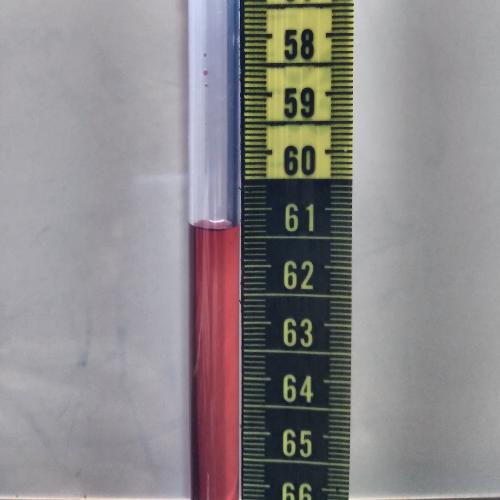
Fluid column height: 61.3 cm